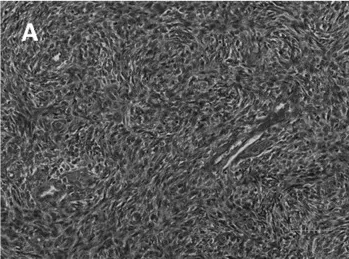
Microscopic examination. (A) The majority of the mass consisted of spindle tumor cells exhibiting a storiform, pseudosarcomatous pattern. The epithelial component demonstrated cytological malignancy, characterized by nuclear pleomorphism, an increased nucleus to cytoplasm ratio, hyperchromatic nuclei and a high mitotic rate.
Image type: pathology (h&e)